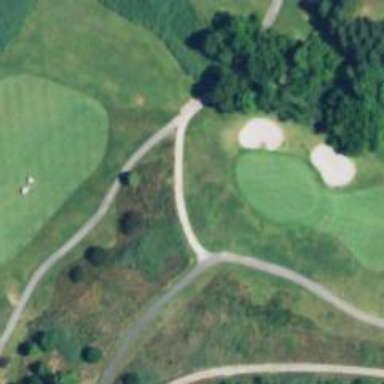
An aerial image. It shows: Service road designated as golf cart path.